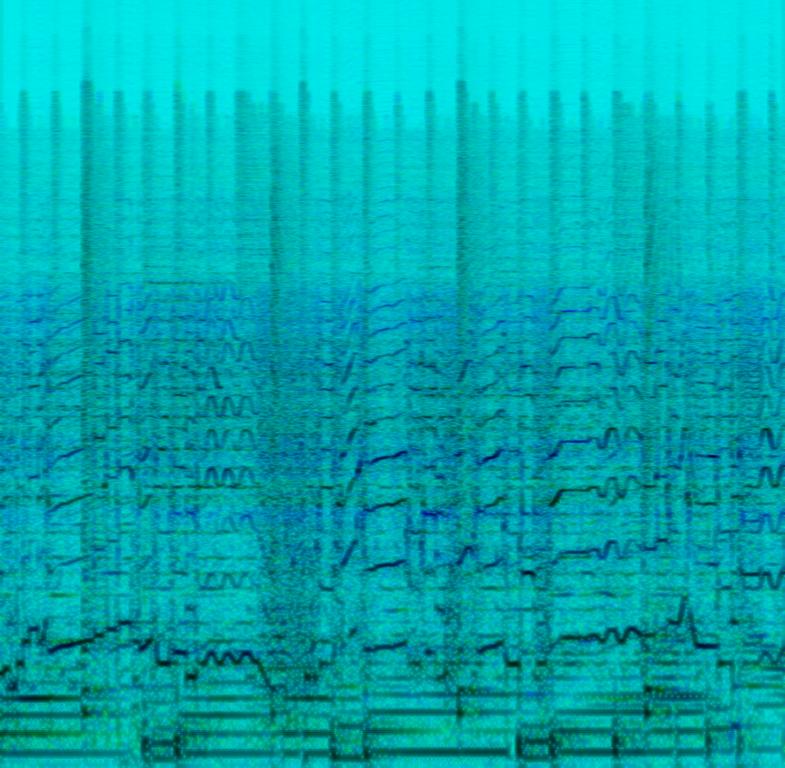
The low quality recording features a passionate electric guitar solo melody over wide playback rock instrumental. The recording is noisy.